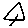
Label: triangle